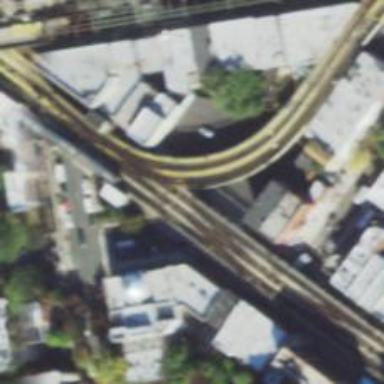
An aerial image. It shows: Bridge with electrified rails.